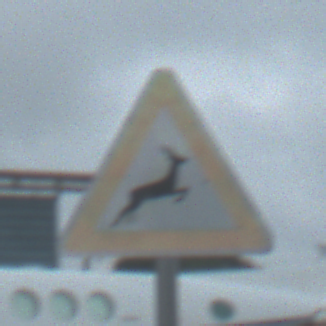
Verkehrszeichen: WildwechselLinks
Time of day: Midday
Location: Outdoor (Suburban)
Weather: Overcast
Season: NotSpecified
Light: Natural